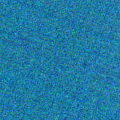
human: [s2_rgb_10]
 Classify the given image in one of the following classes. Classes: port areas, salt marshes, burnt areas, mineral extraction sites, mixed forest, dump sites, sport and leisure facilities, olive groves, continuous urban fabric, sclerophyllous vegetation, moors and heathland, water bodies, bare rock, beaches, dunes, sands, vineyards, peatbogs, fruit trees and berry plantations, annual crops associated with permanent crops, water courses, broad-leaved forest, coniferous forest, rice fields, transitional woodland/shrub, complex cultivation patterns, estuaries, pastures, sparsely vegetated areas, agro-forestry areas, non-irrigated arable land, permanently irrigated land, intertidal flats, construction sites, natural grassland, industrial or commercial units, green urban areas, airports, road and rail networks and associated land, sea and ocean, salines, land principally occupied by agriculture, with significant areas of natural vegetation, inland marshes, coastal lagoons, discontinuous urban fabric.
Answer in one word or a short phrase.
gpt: sea and ocean